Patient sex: M
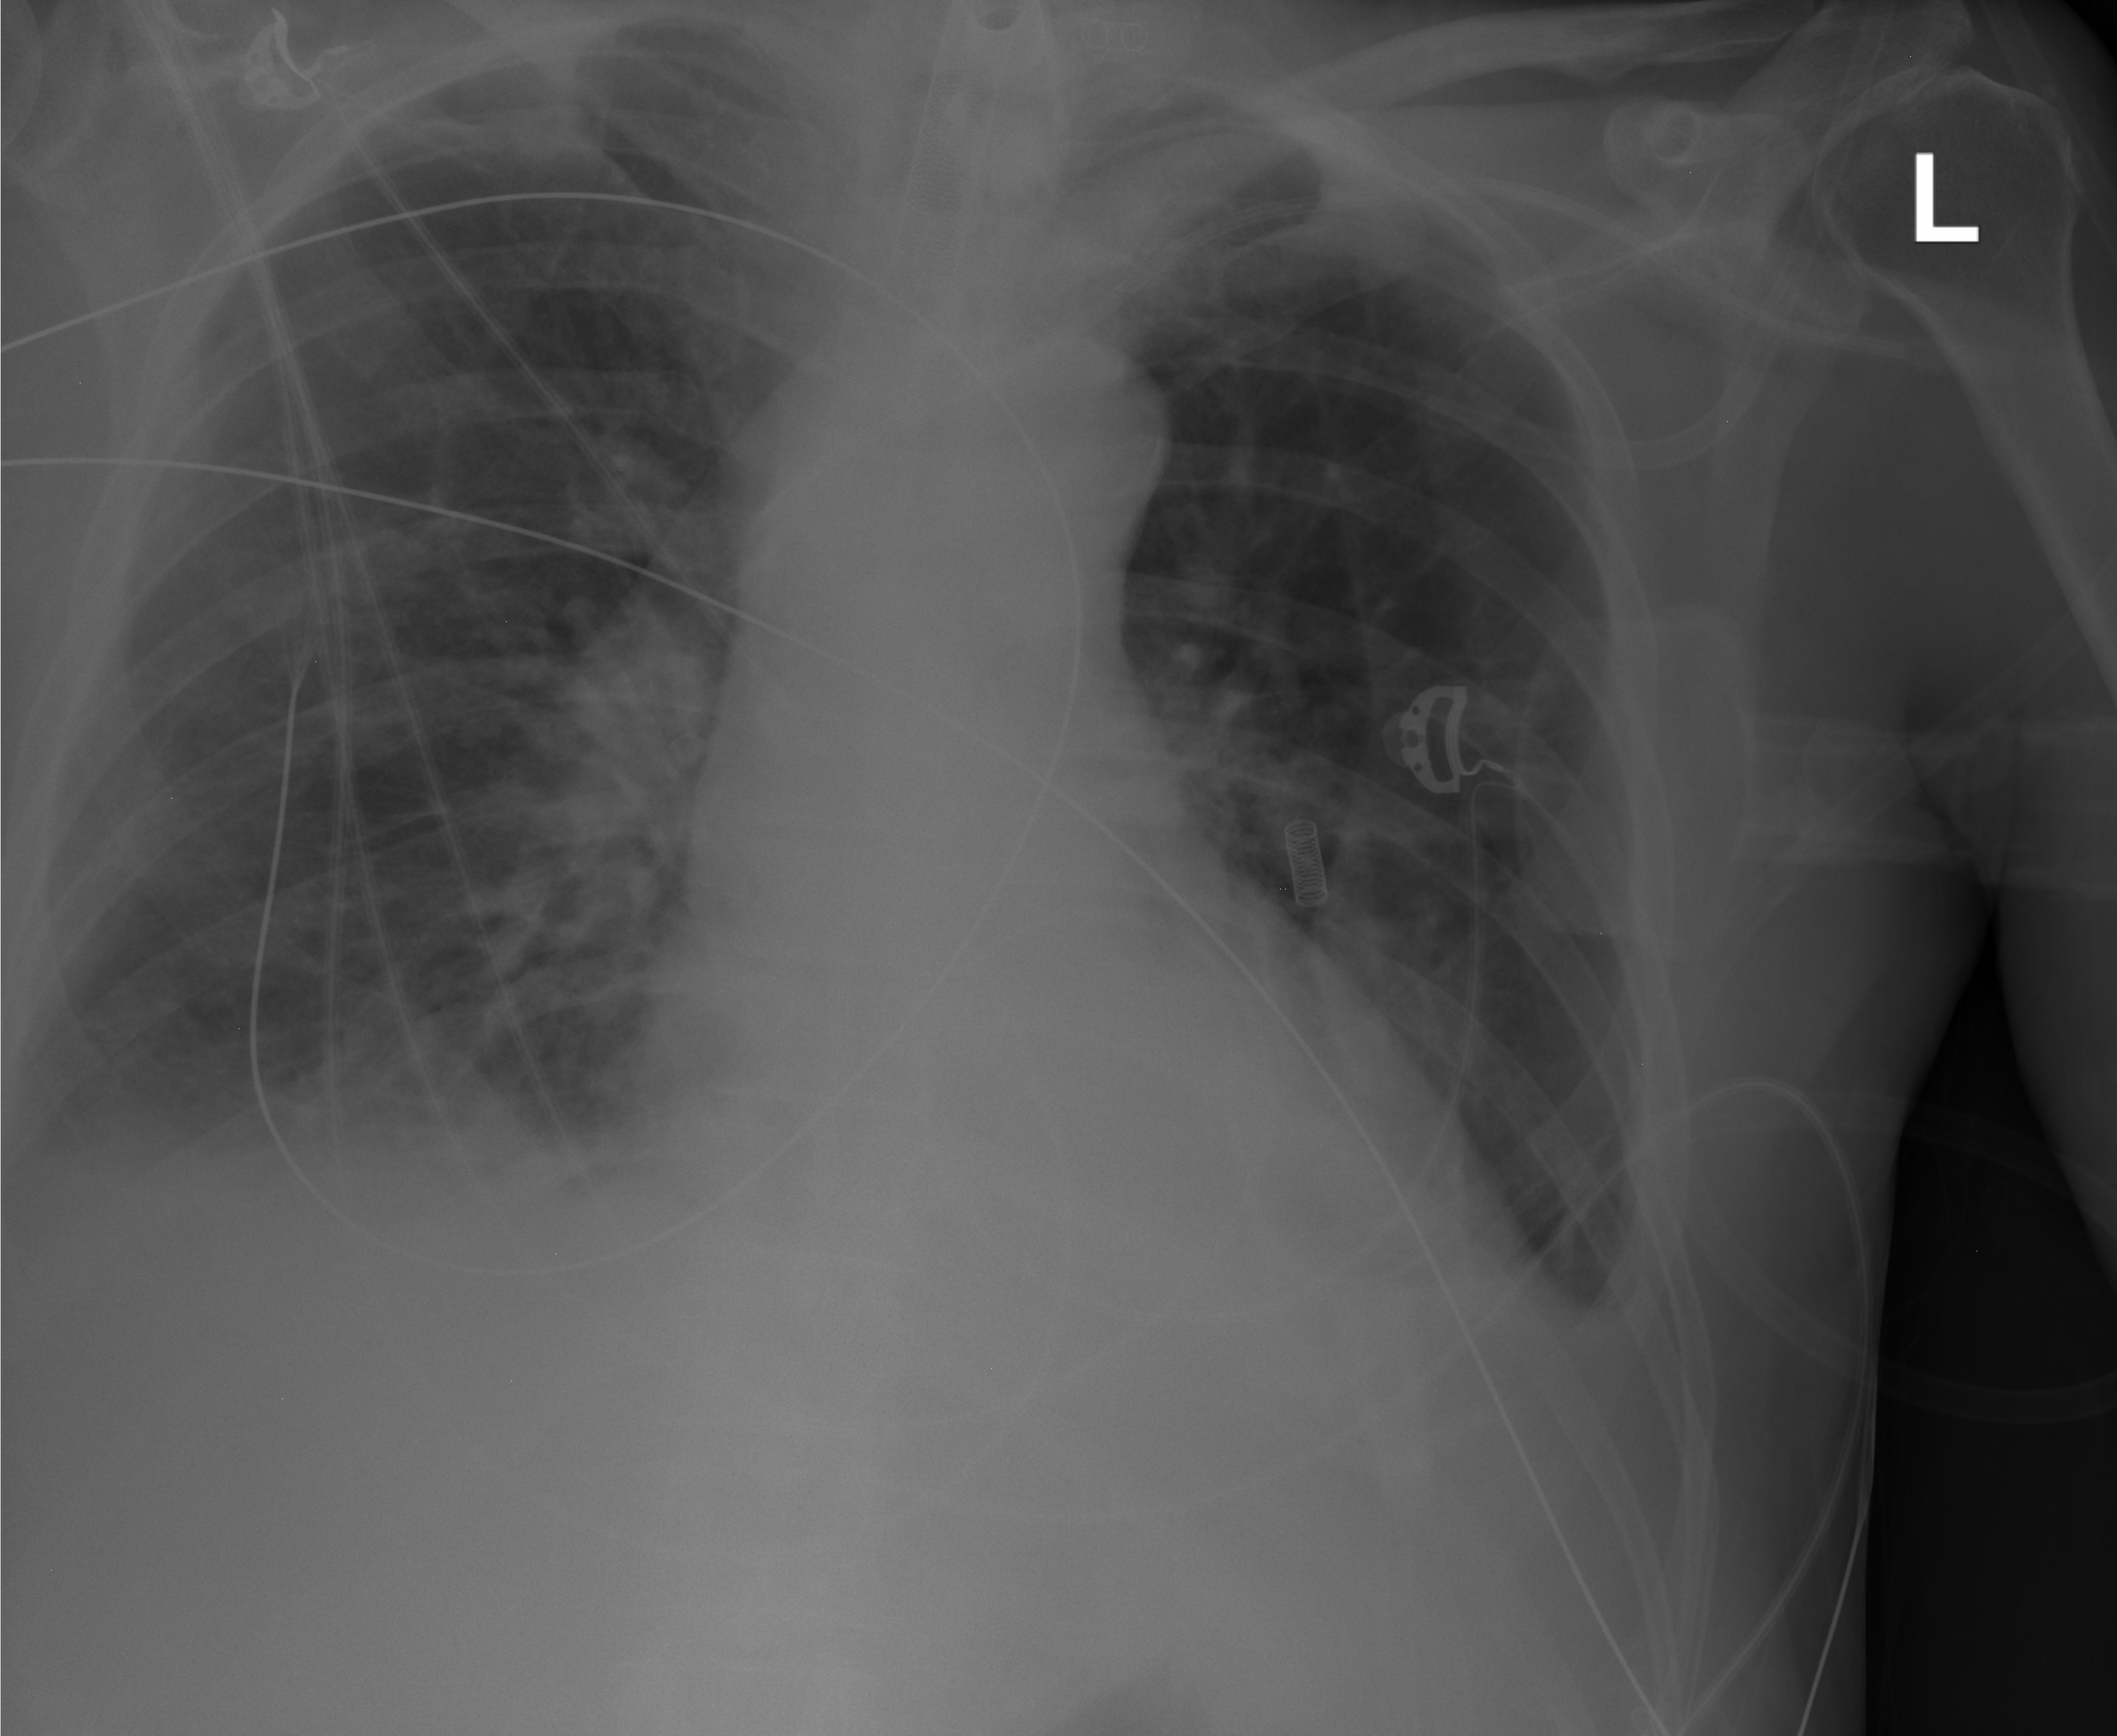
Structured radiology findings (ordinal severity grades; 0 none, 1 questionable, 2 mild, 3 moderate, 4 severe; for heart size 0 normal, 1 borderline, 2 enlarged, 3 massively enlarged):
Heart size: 2
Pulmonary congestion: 2
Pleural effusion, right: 2
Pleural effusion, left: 2
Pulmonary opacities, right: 2
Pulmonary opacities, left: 0
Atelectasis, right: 2
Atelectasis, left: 2